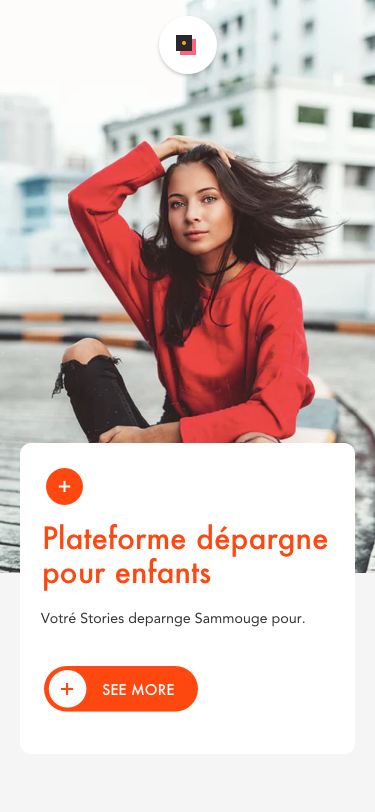
Text in this UI design:
Plateforme dépargne pour enfants
SEE MORE
Votré Stories deparnge Sammouge pour.